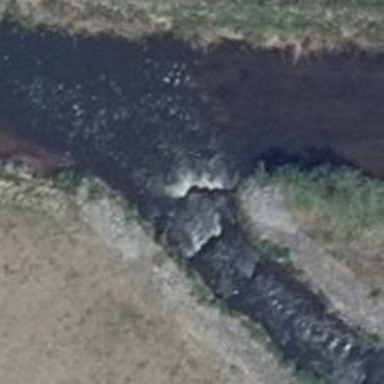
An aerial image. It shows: Weir in waterway.